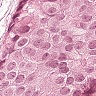
Metastatic tissue present: yes